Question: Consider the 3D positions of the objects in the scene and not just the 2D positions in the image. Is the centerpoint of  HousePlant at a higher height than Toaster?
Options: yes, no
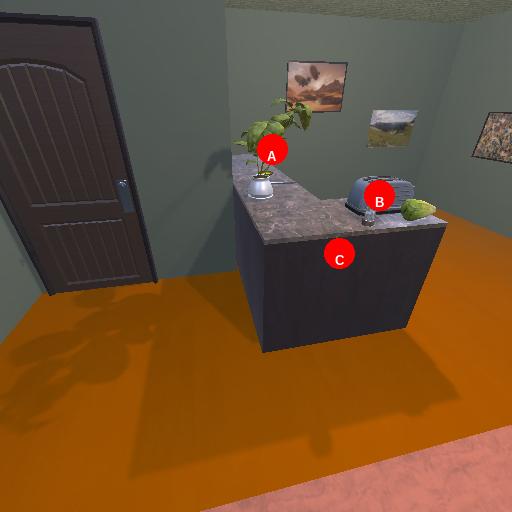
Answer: yes